Question: The OpenID authentication page provides a "Stay signed in" checkbox.

Is this checkbox for developers to use so they can implement their own bookkeeping, or is it only used by OpenID itself? After a little while of playing around with it, I don't see it making a difference in anything on Stack Overflow.
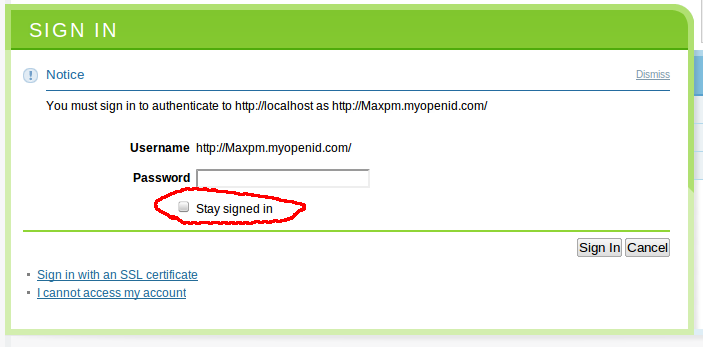
Answer: I'm pretty sure that it just modifies whether myOpenID will remember your session for the next time you authenticate against it - if you don't check the box (test by going to <URL>, then when you log out and back in, you'll need to retype your password, whereas if you leave it checked, then you can log out and back in without a password.
(In short, it has nothing to do with OpenID itself and just has to do with the myOpenID session itself.)